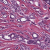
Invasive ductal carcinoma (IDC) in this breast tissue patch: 1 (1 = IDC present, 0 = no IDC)